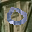
Label: 0